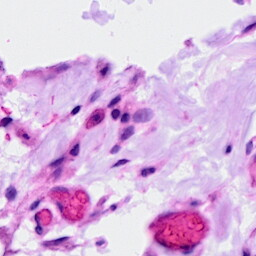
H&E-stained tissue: Ovarian